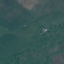
Label: Pasture